Question: I'm new to HTML and interactive tables, and I'm having trouble building a table container to add headers for my data set. Is there an easy way to insert table headers for my data set? I want columns 2-5 (excluding date in column 1) and columns 6-9 to have header 'Sector' and 'Industry' respectively.
I've included an extract of the dataset below.
Thank you!
'''
library(tidyverse)
library(DT)
df <- structure(list(date = c("1975 Q1", "1975 Q2", "1975 Q3", "1975 Q4",
"1976 Q1", "1976 Q2"), Sector = c("Accommodation Food Services",
"Accommodation Food Services", "Accommodation Food Services",
"Accommodation Food Services", "Accommodation Food Services",
"Accommodation Food Services"), industry = structure(c(3L, 3L,
3L, 3L, 3L, 3L), .Label = c("Goods", "Ownership", "Services"), class = "factor"),
Sector_GDP = c(112.4, 110.7, 116.6, 123.4, 125.1, 120.7),
sector_GDP_change = c(0, -0.0151, 0.0533, 0.0583, 0.0138,
-0.0352), goods_producing_industries = c(1014.2, 1090.9,
1205.7, 1269.6, 1166.6, 1247.6), services_producing_industries = c(1991.7,
2019.6, 2105.2, 2206.6, 2154.2, 2156.5), total_GDP = c(3087.1,
3194, 3396.9, 3562.9, 3409.4, 3493.4), industry_GDP_change = c(0,
0.0346, 0.0635, 0.0489, -0.0431, 0.0246)), row.names = c(NA,
-6L), groups = structure(list(industry = structure(3L, .Label = c("Goods",
"Ownership", "Services"), class = "factor"), .rows = structure(list(
1:6), ptype = integer(0), class = c("vctrs_list_of", "vctrs_vctr",
"list"))), row.names = 1L, class = c("tbl_df", "tbl", "data.frame"
), .drop = TRUE), class = c("grouped_df", "tbl_df", "tbl", "data.frame"
))
DT::datatable(df)
'''

<URL>
'''
devtools::session_info()
#> - Session info ---------------------------------------------------------------
#> setting value
#> version R version 4.0.2 (2020-06-22)
#> os macOS Catalina 10.15.5
#> system x86_64, darwin17.0
#> ui X11
#> language (EN)
#> collate en_AU.UTF-8
#> ctype en_AU.UTF-8
#> tz Australia/Melbourne
#> date 2020-09-04
#>
#> - Packages -------------------------------------------------------------------
#> package * version date lib source
#> assertthat 0.2.1 2019-03-21 [1] CRAN (R 4.0.2)
#> backports 1.1.9 2020-08-24 [1] CRAN (R 4.0.2)
#> blob 1.2.1 2020-01-20 [1] CRAN (R 4.0.2)
#> broom 0.7.0 2020-07-09 [1] CRAN (R 4.0.2)
#> callr 3.4.3 2020-03-28 [1] CRAN (R 4.0.2)
#> cellranger 1.1.0 2016-07-27 [1] CRAN (R 4.0.2)
#> cli 2.0.2 2020-02-28 [1] CRAN (R 4.0.2)
#> colorspace 1.4-1 2019-03-18 [1] CRAN (R 4.0.2)
#> crayon 1.3.4 2017-09-16 [1] CRAN (R 4.0.2)
#> crosstalk 1.1.0.1 2020-03-13 [1] CRAN (R 4.0.2)
#> curl 4.3 2019-12-02 [1] CRAN (R 4.0.1)
#> DBI 1.1.0 2019-12-15 [1] CRAN (R 4.0.2)
#> dbplyr 1.4.4 2020-05-27 [1] CRAN (R 4.0.2)
#> desc 1.2.0 2018-05-01 [1] CRAN (R 4.0.2)
#> devtools 2.3.1 2020-07-21 [1] CRAN (R 4.0.2)
#> digest 0.6.25 2020-02-23 [1] CRAN (R 4.0.2)
#> dplyr * 1.0.2 2020-08-18 [1] CRAN (R 4.0.2)
#> DT * 0.15 2020-08-05 [1] CRAN (R 4.0.2)
#> ellipsis 0.3.1 2020-05-15 [1] CRAN (R 4.0.2)
#> evaluate 0.14 2019-05-28 [1] CRAN (R 4.0.1)
#> fansi 0.4.1 2020-01-08 [1] CRAN (R 4.0.2)
#> forcats * 0.5.0 2020-03-01 [1] CRAN (R 4.0.2)
#> fs 1.5.0 2020-07-31 [1] CRAN (R 4.0.2)
#> generics 0.0.2 2018-11-29 [1] CRAN (R 4.0.2)
#> ggplot2 * 3.3.2 2020-06-19 [1] CRAN (R 4.0.2)
#> glue 1.4.2 2020-08-27 [1] CRAN (R 4.0.2)
#> gtable 0.3.0 2019-03-25 [1] CRAN (R 4.0.2)
#> haven 2.3.1 2020-06-01 [1] CRAN (R 4.0.2)
#> highr 0.8 2019-03-20 [1] CRAN (R 4.0.2)
#> hms 0.5.3 2020-01-08 [1] CRAN (R 4.0.2)
#> htmltools 0.5.0 2020-06-16 [1] CRAN (R 4.0.2)
#> htmlwidgets 1.5.1 2019-10-08 [1] CRAN (R 4.0.2)
#> httr 1.4.2 2020-07-20 [1] CRAN (R 4.0.2)
#> jsonlite 1.7.0 2020-06-25 [1] CRAN (R 4.0.2)
#> knitr 1.29 2020-06-23 [1] CRAN (R 4.0.2)
#> lifecycle 0.2.0 2020-03-06 [1] CRAN (R 4.0.2)
#> lubridate 1.7.9 2020-06-08 [1] CRAN (R 4.0.2)
#> magrittr 1.5 2014-11-22 [1] CRAN (R 4.0.2)
#> memoise 1.1.0 2017-04-21 [1] CRAN (R 4.0.2)
#> mime 0.9 2020-02-04 [1] CRAN (R 4.0.2)
#> modelr 0.1.8 2020-05-19 [1] CRAN (R 4.0.2)
#> munsell 0.5.0 2018-06-12 [1] CRAN (R 4.0.2)
#> pillar 1.4.6 2020-07-10 [1] CRAN (R 4.0.2)
#> pkgbuild 1.1.0 2020-07-13 [1] CRAN (R 4.0.2)
#> pkgconfig 2.0.3 2019-09-22 [1] CRAN (R 4.0.2)
#> pkgload 1.1.0 2020-05-29 [1] CRAN (R 4.0.2)
#> prettyunits 1.1.1 2020-01-24 [1] CRAN (R 4.0.2)
#> processx 3.4.3 2020-07-05 [1] CRAN (R 4.0.2)
#> ps 1.3.4 2020-08-11 [1] CRAN (R 4.0.2)
#> purrr * 0.3.4 2020-04-17 [1] CRAN (R 4.0.2)
#> R6 2.4.1 2019-11-12 [1] CRAN (R 4.0.2)
#> Rcpp 1.0.5 2020-07-06 [1] CRAN (R 4.0.2)
#> readr * 1.3.1 2018-12-21 [1] CRAN (R 4.0.2)
#> readxl 1.3.1 2019-03-13 [1] CRAN (R 4.0.2)
#> remotes 2.2.0 2020-07-21 [1] CRAN (R 4.0.2)
#> reprex 0.3.0 2019-05-16 [1] CRAN (R 4.0.2)
#> rlang 0.4.7 2020-07-09 [1] CRAN (R 4.0.2)
#> rmarkdown 2.3 2020-06-18 [1] CRAN (R 4.0.2)
#> rprojroot 1.3-2 2018-01-03 [1] CRAN (R 4.0.2)
#> rvest 0.3.6 2020-07-25 [1] CRAN (R 4.0.2)
#> scales 1.1.1 2020-05-11 [1] CRAN (R 4.0.2)
#> sessioninfo 1.1.1 2018-11-05 [1] CRAN (R 4.0.2)
#> stringi 1.4.6 2020-02-17 [1] CRAN (R 4.0.2)
#> stringr * 1.4.0 2019-02-10 [1] CRAN (R 4.0.2)
#> testthat 2.3.2 2020-03-02 [1] CRAN (R 4.0.2)
#> tibble * 3.0.3 2020-07-10 [1] CRAN (R 4.0.2)
#> tidyr * 1.1.2 2020-08-27 [1] CRAN (R 4.0.2)
#> tidyselect 1.1.0 2020-05-11 [1] CRAN (R 4.0.2)
#> tidyverse * 1.3.0 2019-11-21 [1] CRAN (R 4.0.2)
#> usethis 1.6.1 2020-04-29 [1] CRAN (R 4.0.2)
#> vctrs 0.3.4 2020-08-29 [1] CRAN (R 4.0.2)
#> webshot 0.5.2 2019-11-22 [1] CRAN (R 4.0.2)
#> withr 2.2.0 2020-04-20 [1] CRAN (R 4.0.2)
#> xfun 0.16 2020-07-24 [1] CRAN (R 4.0.2)
#> xml2 1.3.2 2020-04-23 [1] CRAN (R 4.0.2)
#> yaml 2.2.1 2020-02-01 [1] CRAN (R 4.0.2)
#>
#> [1] /Library/Frameworks/R.framework/Versions/4.0/Resources/library
'''
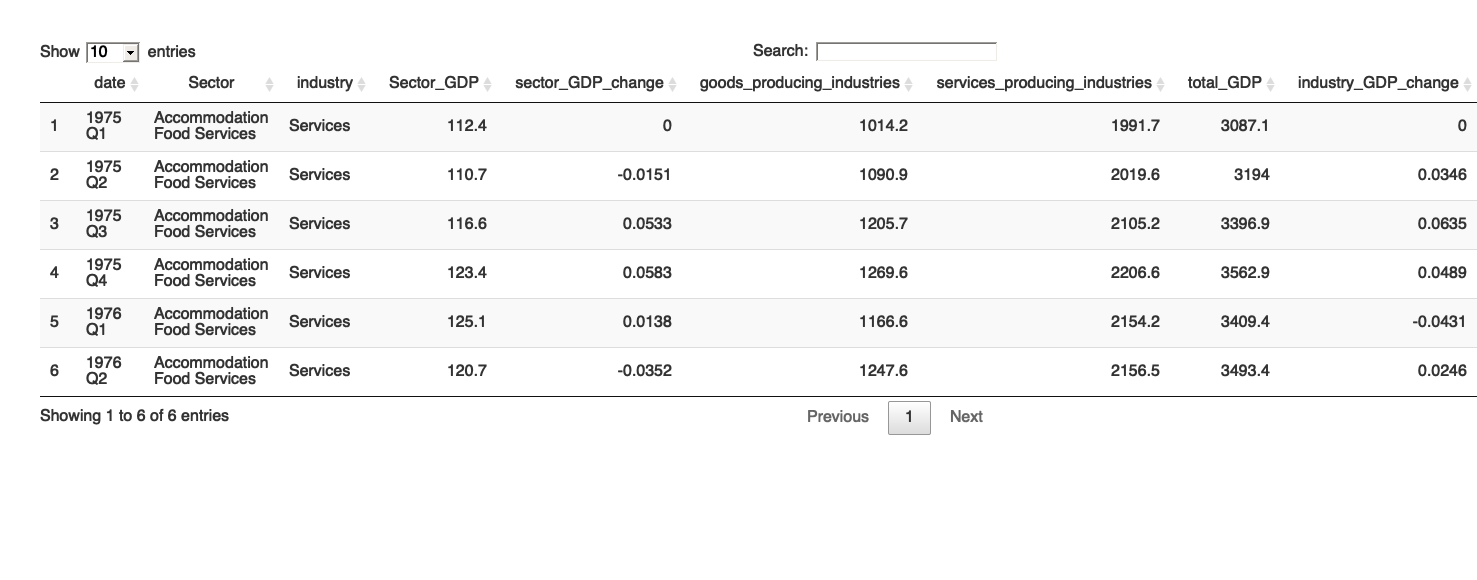
Answer: Does this produce what you want?
'''
# a custom table container
sketch = htmltools::withTags(table(
class = 'display',
thead(
tr(
th(rowspan = 2, 'date'),
th(colspan = 4, 'Sector'),
th(colspan = 4, 'Industry')
),
tr(
lapply(names(df)[-1], th)
)
)
))
print(sketch)
DT::datatable(df, container = sketch, rownames = FALSE)
'''
<URL>
Adapted from Section 2.6
<URL>